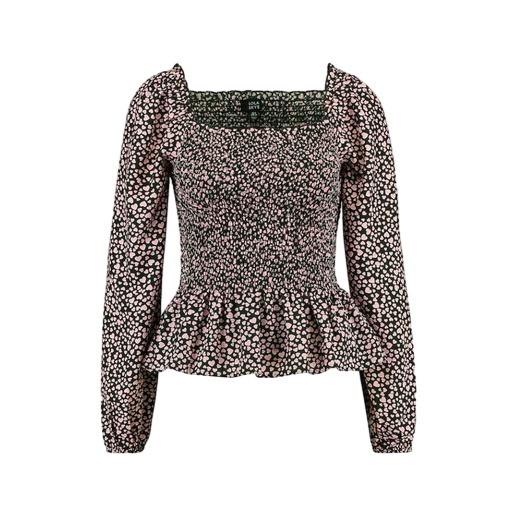
pink floral-print top, pink floral-print shirt, black petite printed ruched-sleeve top only macy, white background